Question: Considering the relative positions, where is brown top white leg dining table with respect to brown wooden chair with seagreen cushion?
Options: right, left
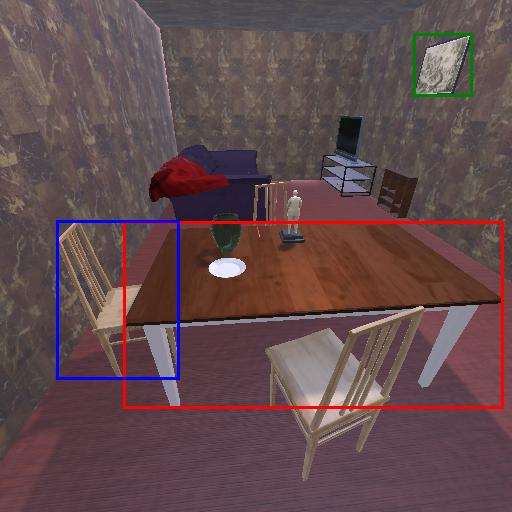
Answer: right